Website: home-depot
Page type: account-selection
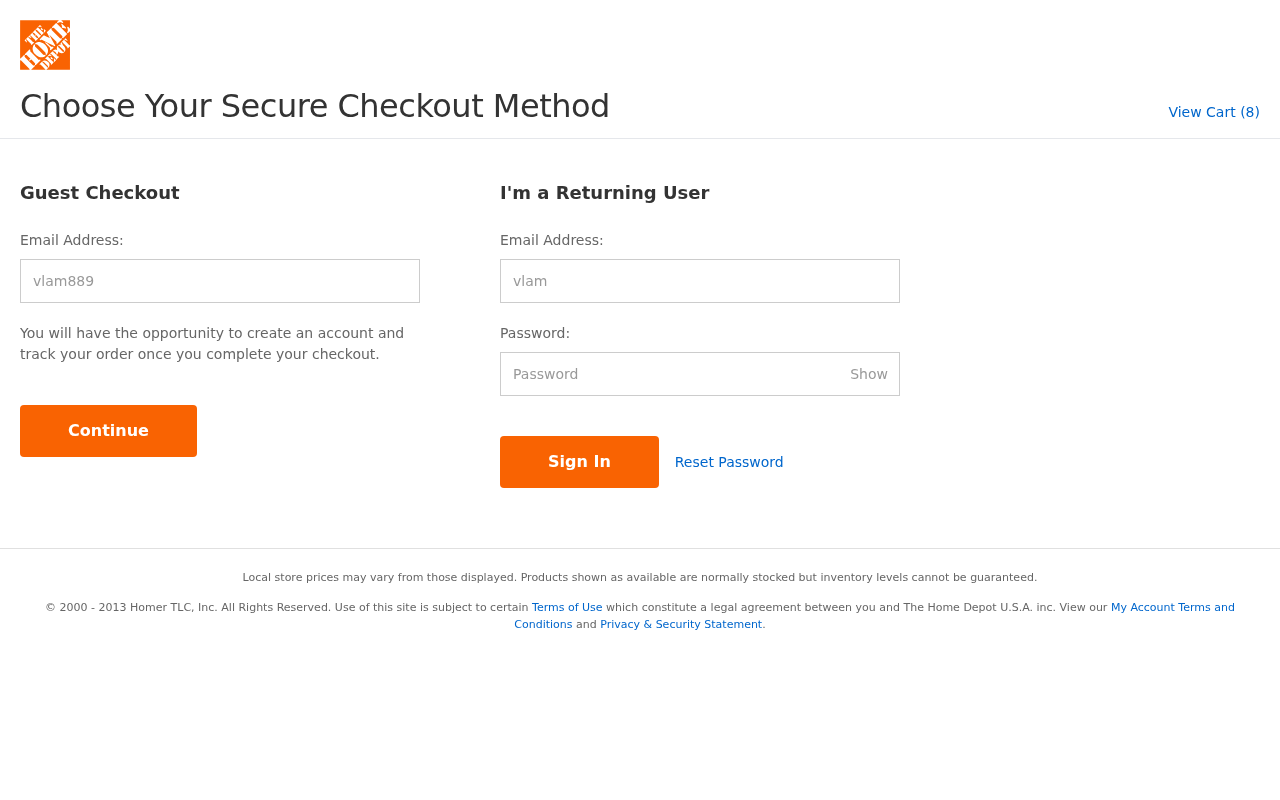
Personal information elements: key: PII_LOGIN_USERNAME
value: vlam889
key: PII_LOGIN_USERNAME2
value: vlam889
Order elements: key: ORDER_NUM_ITEMS
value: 8